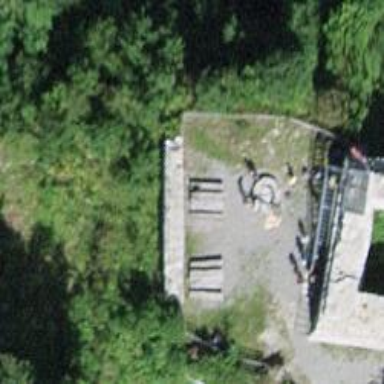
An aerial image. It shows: Picnic table located in leisure land area.